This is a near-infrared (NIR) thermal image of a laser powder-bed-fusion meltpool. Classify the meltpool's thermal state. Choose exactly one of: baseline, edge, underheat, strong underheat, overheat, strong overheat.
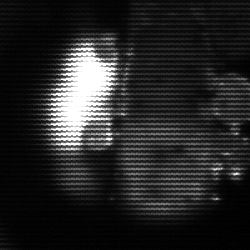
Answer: strong underheat